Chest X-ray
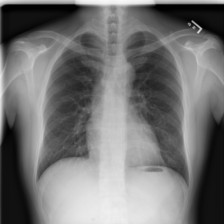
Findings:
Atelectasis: negative
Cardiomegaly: negative
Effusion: negative
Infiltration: negative
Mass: negative
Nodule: negative
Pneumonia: negative
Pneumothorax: negative
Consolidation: negative
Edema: negative
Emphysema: negative
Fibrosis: negative
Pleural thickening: negative
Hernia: negative